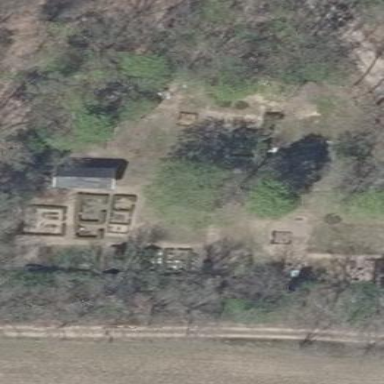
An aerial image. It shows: Cemetery.